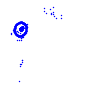
Particle: electron